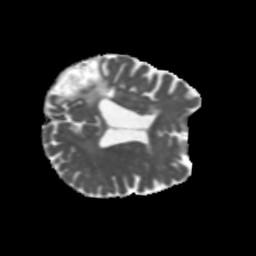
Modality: MD
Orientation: axial
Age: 68
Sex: female
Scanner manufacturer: siemens
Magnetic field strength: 3 T
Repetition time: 5.47 s
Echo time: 0.0854 s